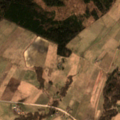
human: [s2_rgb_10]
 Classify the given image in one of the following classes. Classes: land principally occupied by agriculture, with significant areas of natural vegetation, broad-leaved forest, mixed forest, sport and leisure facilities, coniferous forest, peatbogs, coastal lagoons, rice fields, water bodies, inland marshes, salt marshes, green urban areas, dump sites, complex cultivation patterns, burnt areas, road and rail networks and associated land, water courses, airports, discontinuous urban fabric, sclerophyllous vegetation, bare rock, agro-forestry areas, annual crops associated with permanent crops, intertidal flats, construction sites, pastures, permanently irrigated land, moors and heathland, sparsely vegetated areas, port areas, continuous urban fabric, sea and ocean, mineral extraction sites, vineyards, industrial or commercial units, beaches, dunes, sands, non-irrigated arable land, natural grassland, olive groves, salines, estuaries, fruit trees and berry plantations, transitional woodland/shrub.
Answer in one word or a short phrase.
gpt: non-irrigated arable land, pastures, complex cultivation patterns, broad-leaved forest, coniferous forest, transitional woodland/shrub